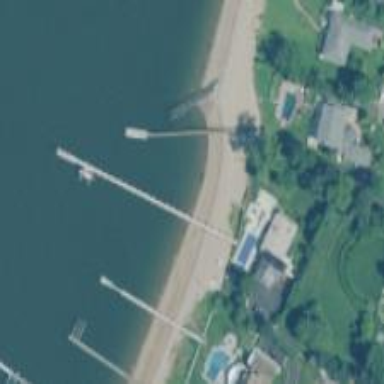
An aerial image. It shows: Man-made pier.